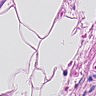
Metastatic tissue present: no